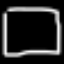
Label: square